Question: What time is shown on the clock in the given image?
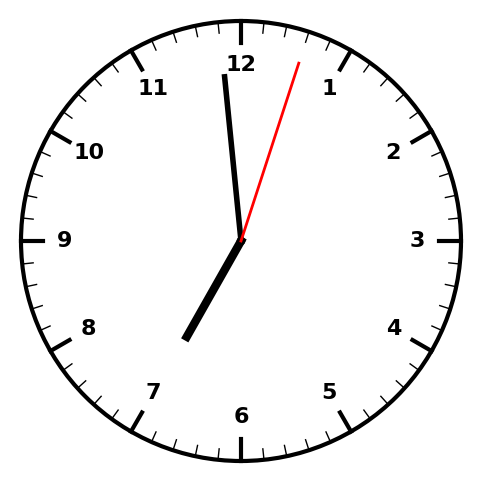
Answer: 06:59:03